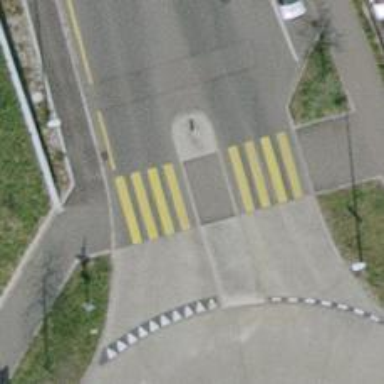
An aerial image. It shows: Kerb barrier.